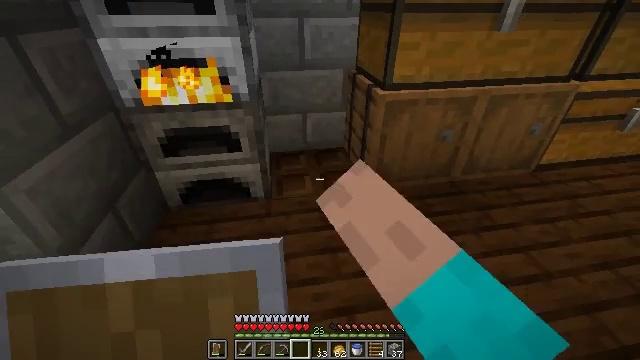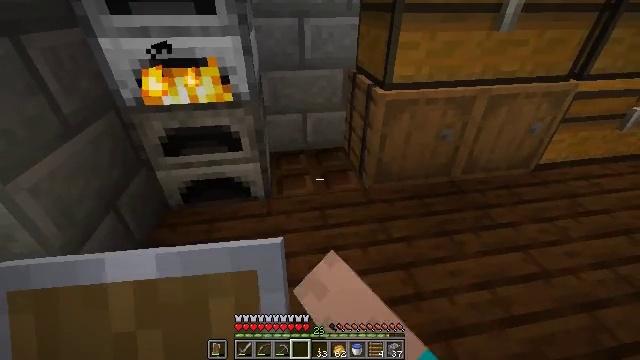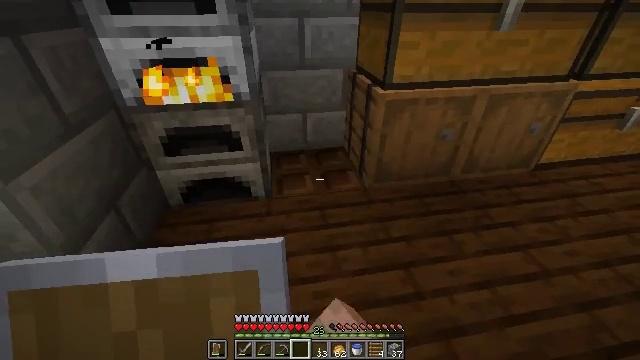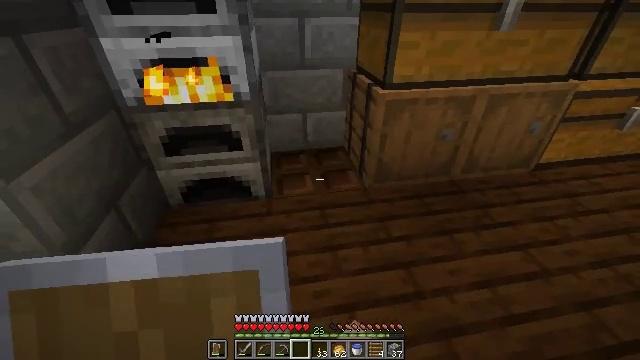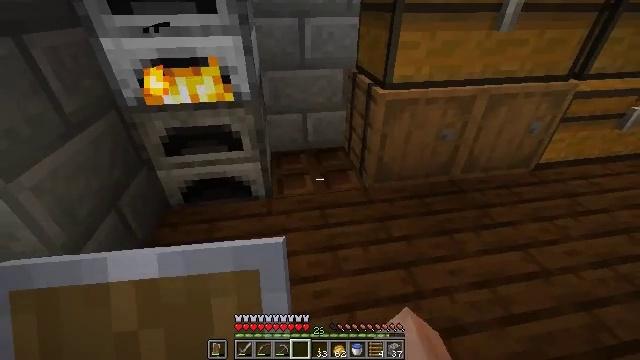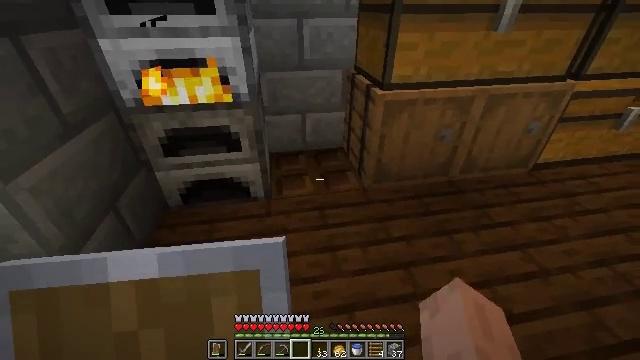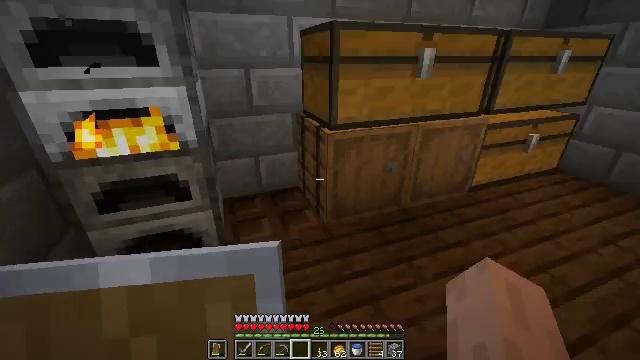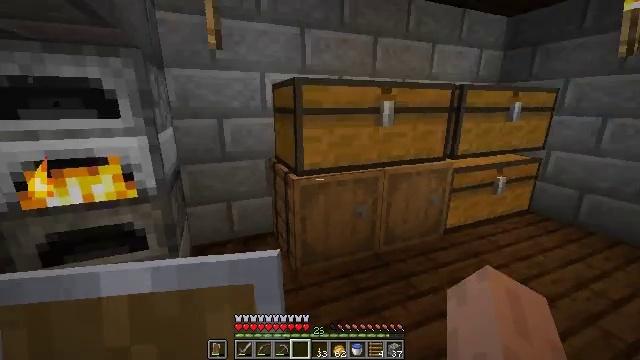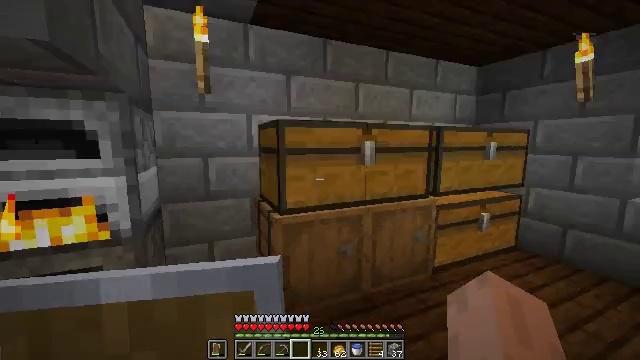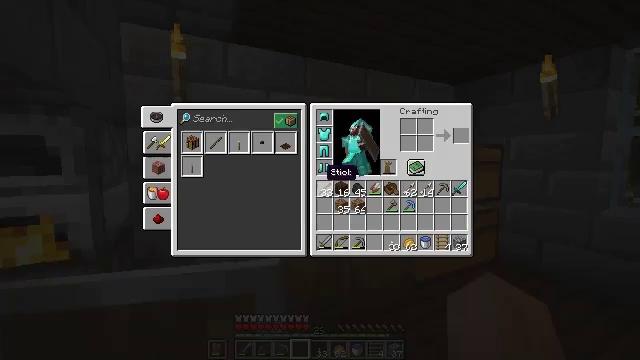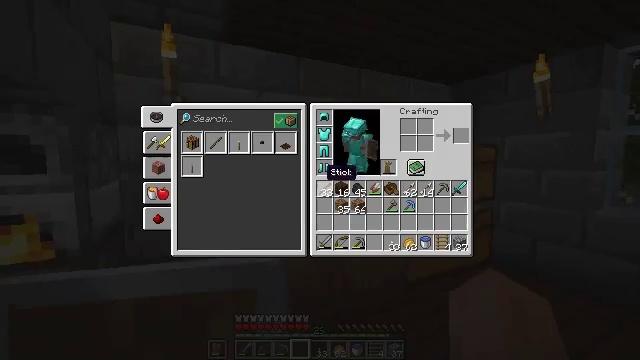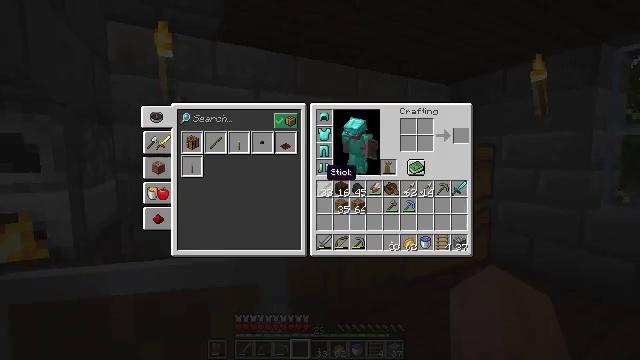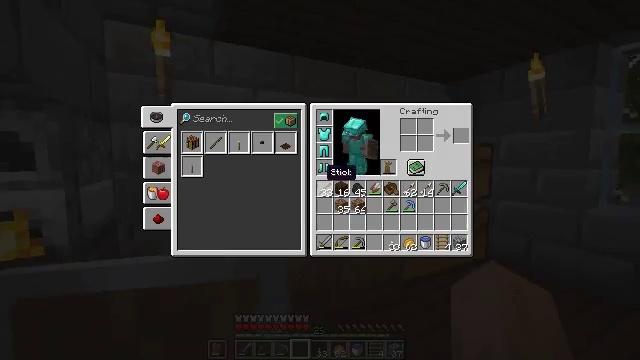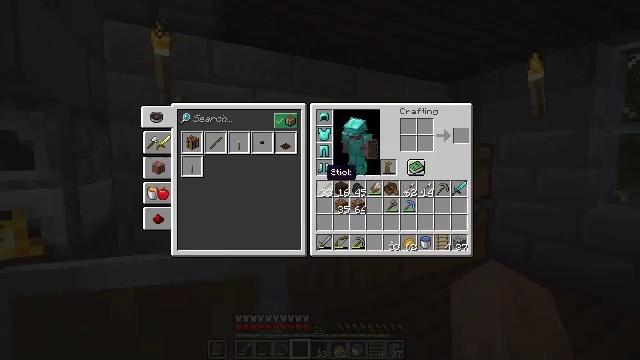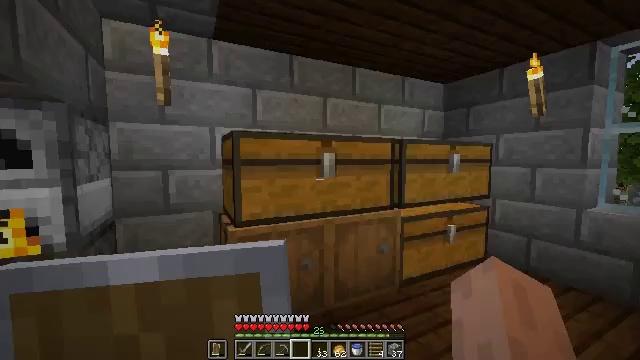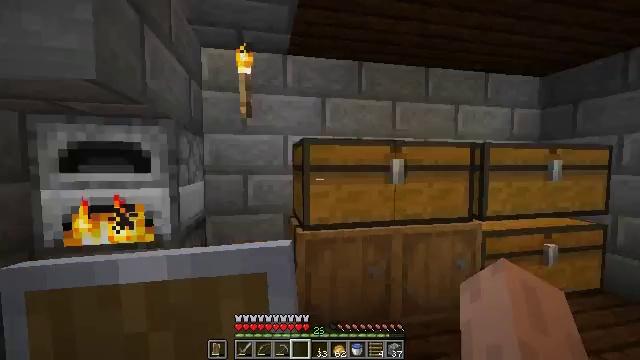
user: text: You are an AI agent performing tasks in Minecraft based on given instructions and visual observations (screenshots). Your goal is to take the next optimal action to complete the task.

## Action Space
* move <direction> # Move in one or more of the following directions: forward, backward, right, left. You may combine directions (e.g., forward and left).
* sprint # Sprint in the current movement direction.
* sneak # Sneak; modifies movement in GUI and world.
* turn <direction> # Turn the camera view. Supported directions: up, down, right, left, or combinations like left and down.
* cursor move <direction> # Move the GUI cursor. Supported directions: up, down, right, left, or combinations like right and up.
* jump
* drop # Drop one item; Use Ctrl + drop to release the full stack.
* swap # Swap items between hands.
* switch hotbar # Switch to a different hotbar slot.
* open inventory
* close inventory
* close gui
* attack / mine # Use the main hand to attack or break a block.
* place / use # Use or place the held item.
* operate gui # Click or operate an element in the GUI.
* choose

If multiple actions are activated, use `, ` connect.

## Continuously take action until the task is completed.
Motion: motion action
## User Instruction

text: Transform cobblestone into stone using a furnace.
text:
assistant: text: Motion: no_op
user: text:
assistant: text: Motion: no_op
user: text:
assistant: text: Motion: no_op
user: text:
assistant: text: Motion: no_op
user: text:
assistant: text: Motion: no_op
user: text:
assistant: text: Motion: move right, turn right and up
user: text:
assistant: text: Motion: move right, turn right and up
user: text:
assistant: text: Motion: move right, turn right and up
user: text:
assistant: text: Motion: turn right and up, close inventory
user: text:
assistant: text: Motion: close inventory
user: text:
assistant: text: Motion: no_op
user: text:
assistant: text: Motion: no_op
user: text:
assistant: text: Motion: no_op
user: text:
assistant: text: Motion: no_op
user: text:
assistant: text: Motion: turn left and up
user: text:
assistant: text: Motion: turn left and up
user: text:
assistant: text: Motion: turn left and up
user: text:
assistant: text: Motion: turn left and up
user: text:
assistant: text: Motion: no_op
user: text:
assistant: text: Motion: use / place
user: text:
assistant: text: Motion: use / place
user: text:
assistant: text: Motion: turn right and down
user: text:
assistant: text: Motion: turn right and down
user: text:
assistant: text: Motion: use / place
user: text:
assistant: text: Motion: use / place
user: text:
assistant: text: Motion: no_op
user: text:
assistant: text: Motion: no_op
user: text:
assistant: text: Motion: no_op
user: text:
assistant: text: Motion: turn left
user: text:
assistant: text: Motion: no_op